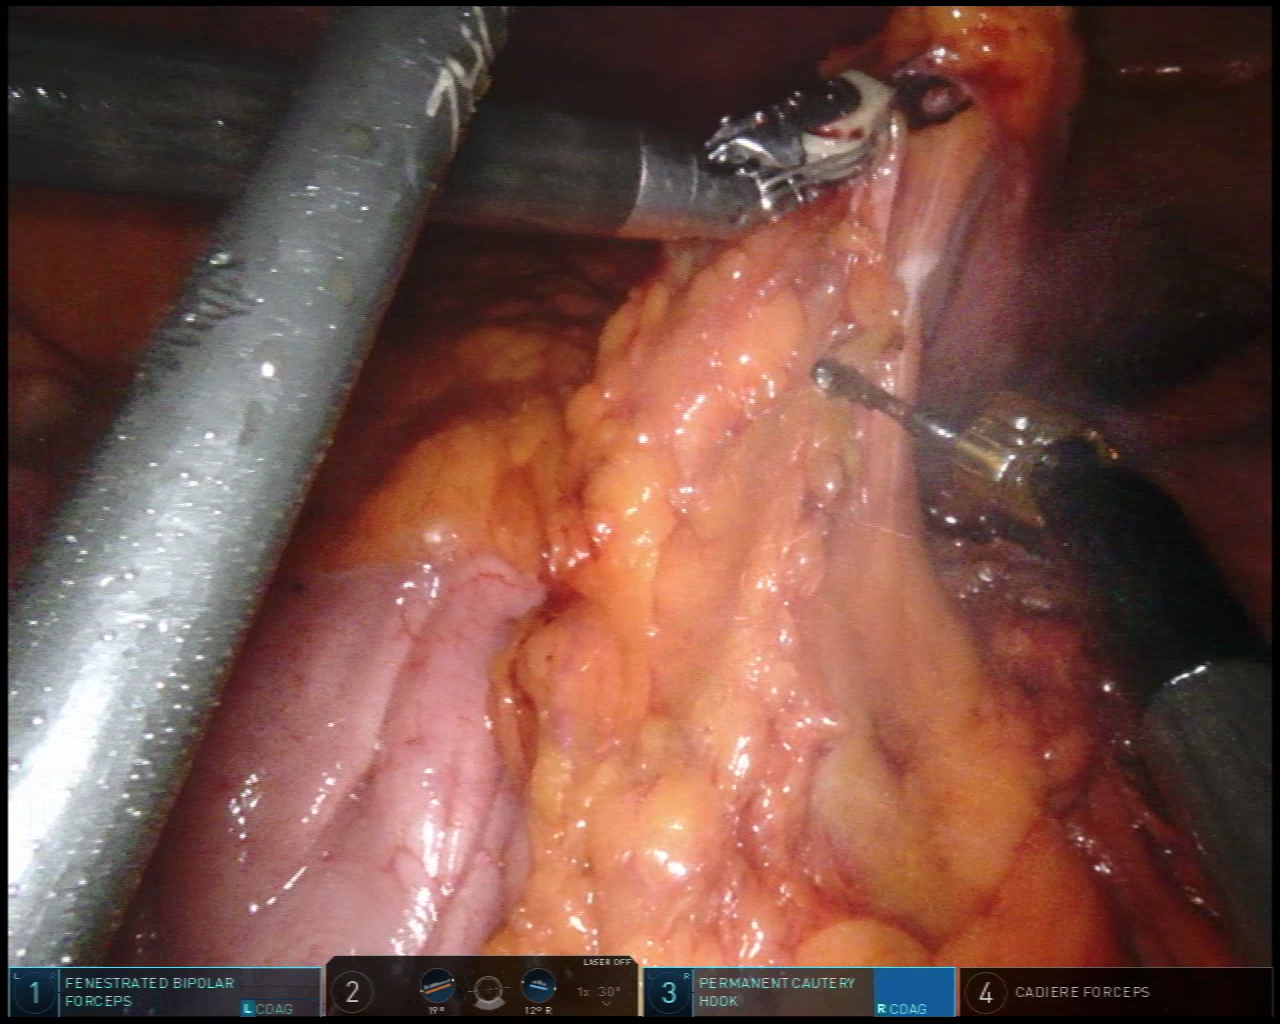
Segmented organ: colon
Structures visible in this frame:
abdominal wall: yes
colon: yes
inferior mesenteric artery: no
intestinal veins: no
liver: no
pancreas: no
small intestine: no
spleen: no
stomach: no
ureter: no
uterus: no
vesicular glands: no